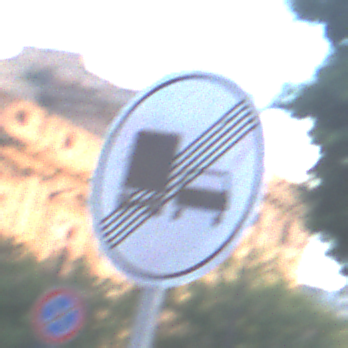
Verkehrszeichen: EndeUeberholverbotKraftfahrzeuge
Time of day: SunriseSunset
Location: Outdoor (Urban)
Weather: PartlyCloudy
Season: NotSpecified
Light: Natural